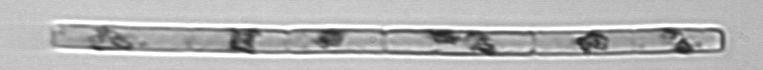
Label: Guinardia_delicatula